Interaction volume radius: 5 \u00c5
Interaction volume height: 25 \u00c5
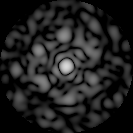
Disorder parameter: 0.7492